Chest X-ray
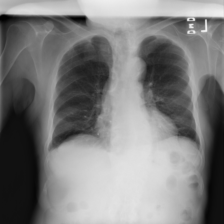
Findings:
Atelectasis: negative
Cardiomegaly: negative
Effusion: negative
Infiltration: negative
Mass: negative
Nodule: negative
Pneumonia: negative
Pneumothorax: negative
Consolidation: negative
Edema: negative
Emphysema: negative
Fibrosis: negative
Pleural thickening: negative
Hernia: negative